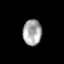
Tissue: skin
Cell type: Epithelial cells
Senescence score: 0.2792
Nuclear area (px): 471
Mean DAPI intensity: 168.885